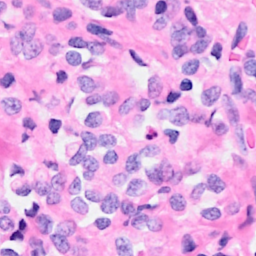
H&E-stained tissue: Breast